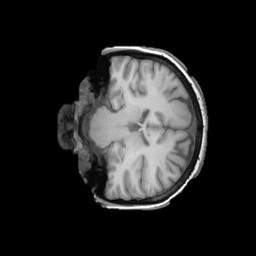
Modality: T1w
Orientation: coronal
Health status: ill
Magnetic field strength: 3 T